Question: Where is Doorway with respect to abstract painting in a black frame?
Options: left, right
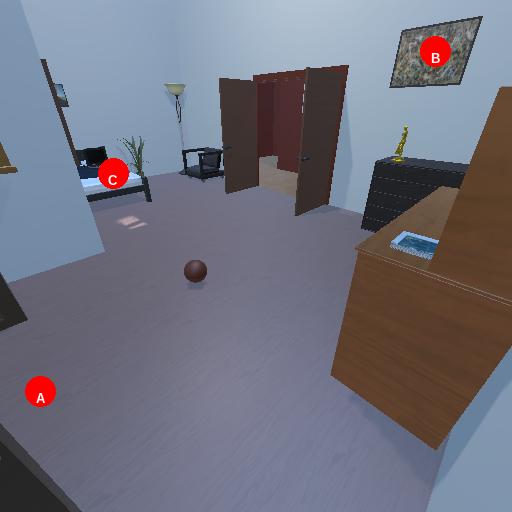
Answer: left